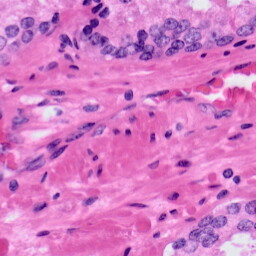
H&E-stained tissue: Prostate